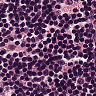
Metastatic tissue present: no